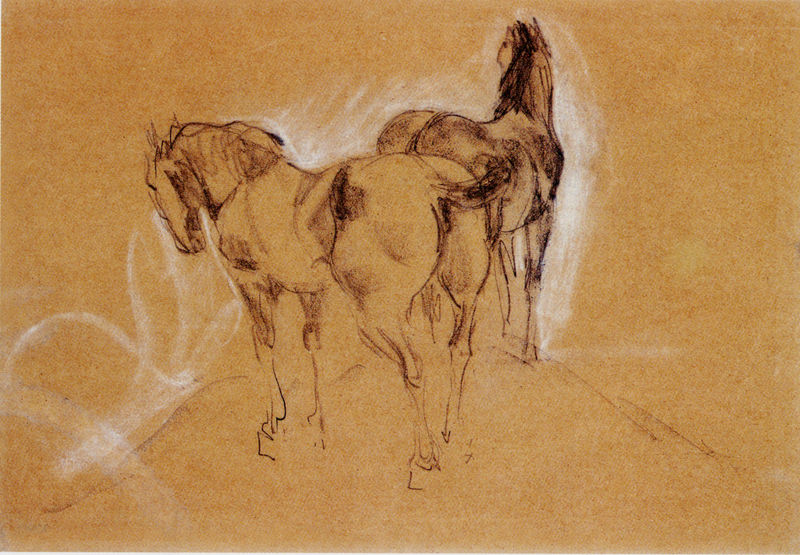
Titel: Zwei Pferde
Künstler: Franz Marc
Standort: Halle
Institution: Kunstmuseum des Landes Sachsen-Anhalt
Schlagwörter: berg, dunkel, gruppe, kopf, körper, weiß, gelb, braun, geschwungen, hell, kreide, orange, rücken, schwarz, skizze, zeichnung, rot, tier, tiere, beige, stehen, hügel, natur, wind, land, ohren, pferd, pferde, beine, fesseln, huf, hufe, mähne, schwanz, schweif, hintern, papier, ansicht, zwei, gelenke, studie, schattierung, schattierungen, linien, füsse, sepia, muskeln, schenkel, tusche, kohle, kontur, arsch, hinten, schraffur, stich, seite, kreise, bleistift, entwurf, hufen, von hinten, ross, rosse, kruppe, rötel, hinterteil, natue, franz marc, marc, tierstudie, pferdestudie, höhung, schwungvoll, weiss gehöht, pferdestudien, zwei pferde, kaltblüter, nach der natur, reiterlos, schwaif, studir, warmblüter, weiss gehöt, e, 2, okar, rüccken, vin hinten